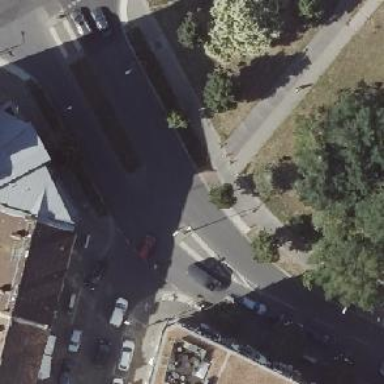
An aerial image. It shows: Asphalt road in residential area.